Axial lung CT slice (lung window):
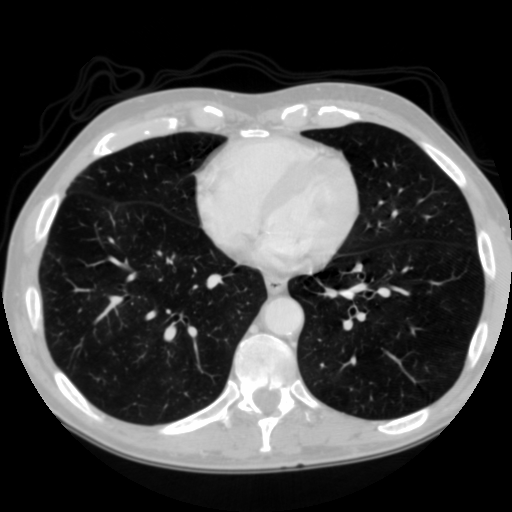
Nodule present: no